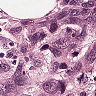
Metastatic tissue present: yes